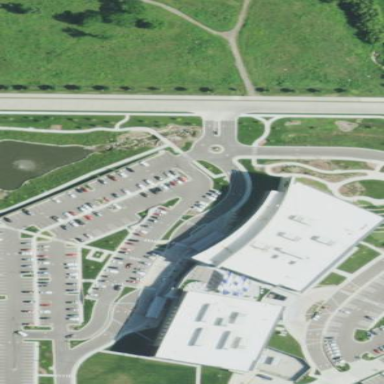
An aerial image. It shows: Healthcare clinic building.